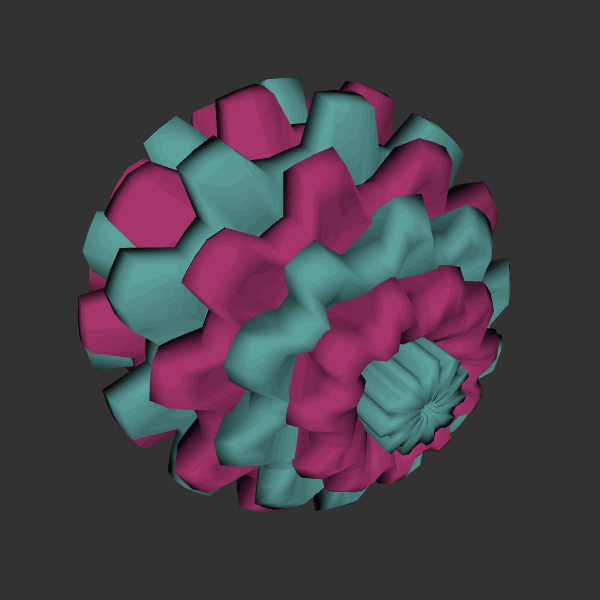
Background: dark